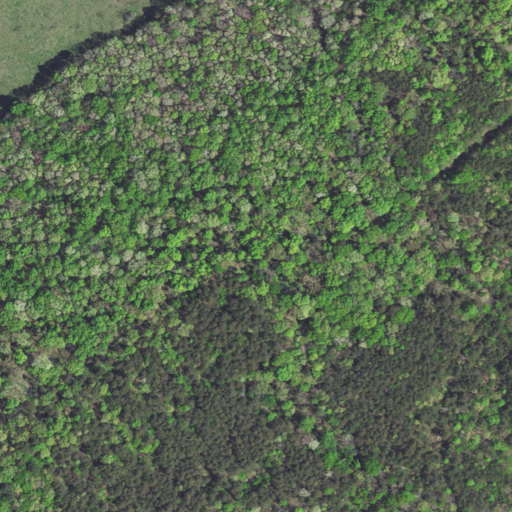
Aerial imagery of ridge(s) in Virginia named Meadow Ridge containing deciduous forest, mixed forest, evergreen forest, pasture, and shrub